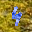
Label: 4